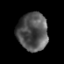
Tissue: prostate
Cell type: Myeloid cells
Senescence score: 0.3349
Nuclear area (px): 1126
Mean DAPI intensity: 83.629